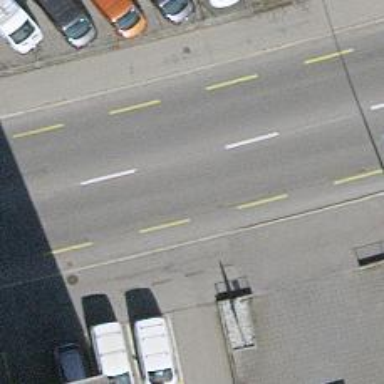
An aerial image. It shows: Secondary road with asphalt surface. There are sidewalks on both sides and dedicated cycle lane on the left.